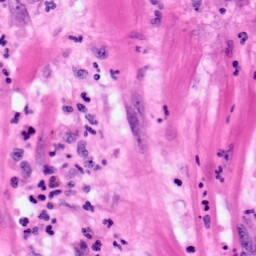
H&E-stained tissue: Pancreatic